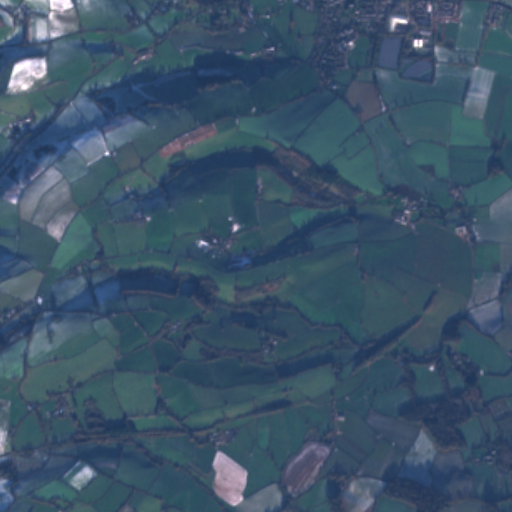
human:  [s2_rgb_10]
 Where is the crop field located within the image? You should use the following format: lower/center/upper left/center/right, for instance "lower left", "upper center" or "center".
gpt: The crop field is located in the upper right of the image.
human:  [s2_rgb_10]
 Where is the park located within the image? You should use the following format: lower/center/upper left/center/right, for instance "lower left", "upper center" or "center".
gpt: The park is located in the upper center of the image.
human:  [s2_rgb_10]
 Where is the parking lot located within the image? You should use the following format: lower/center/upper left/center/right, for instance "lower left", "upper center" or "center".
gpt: The parking lot is located in the upper right of the image.
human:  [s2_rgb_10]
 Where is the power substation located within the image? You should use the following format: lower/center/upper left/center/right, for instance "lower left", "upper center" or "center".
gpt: The power substation is located in the upper right of the image.
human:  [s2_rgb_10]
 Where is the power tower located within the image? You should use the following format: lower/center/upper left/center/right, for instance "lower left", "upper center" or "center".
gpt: There is no power tower in the image.